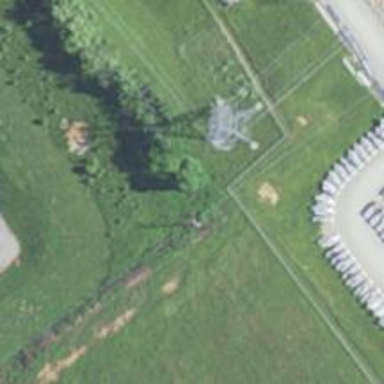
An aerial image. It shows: Power pole.